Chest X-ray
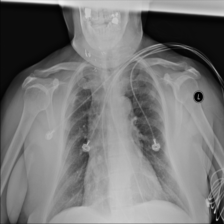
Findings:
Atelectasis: negative
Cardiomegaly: negative
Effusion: negative
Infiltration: positive
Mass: negative
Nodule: negative
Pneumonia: negative
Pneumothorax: negative
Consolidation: negative
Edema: negative
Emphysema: negative
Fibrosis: negative
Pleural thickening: negative
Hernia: negative